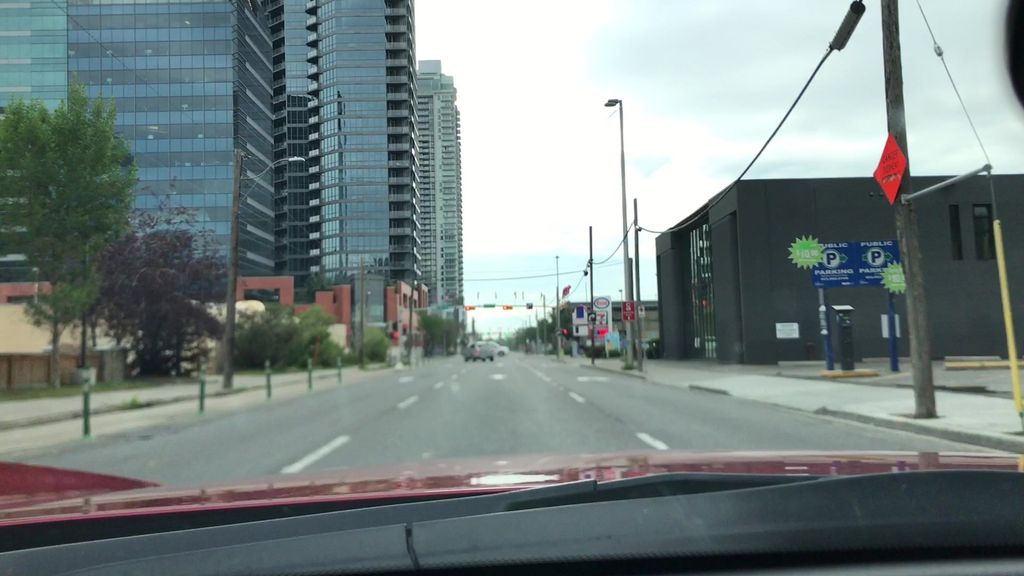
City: calgary